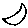
Label: moon